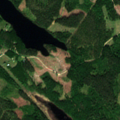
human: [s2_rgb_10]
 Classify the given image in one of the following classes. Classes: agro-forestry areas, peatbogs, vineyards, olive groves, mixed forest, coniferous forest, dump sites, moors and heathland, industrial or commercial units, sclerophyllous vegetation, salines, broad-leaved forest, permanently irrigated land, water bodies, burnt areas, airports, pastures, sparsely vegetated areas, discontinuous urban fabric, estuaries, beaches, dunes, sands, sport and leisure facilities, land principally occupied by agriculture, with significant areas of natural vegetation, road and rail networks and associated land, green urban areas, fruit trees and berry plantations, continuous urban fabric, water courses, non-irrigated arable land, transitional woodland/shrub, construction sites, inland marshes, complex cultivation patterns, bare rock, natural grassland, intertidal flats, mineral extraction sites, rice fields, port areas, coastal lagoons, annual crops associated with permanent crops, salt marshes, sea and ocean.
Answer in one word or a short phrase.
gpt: coniferous forest, mixed forest, water bodies